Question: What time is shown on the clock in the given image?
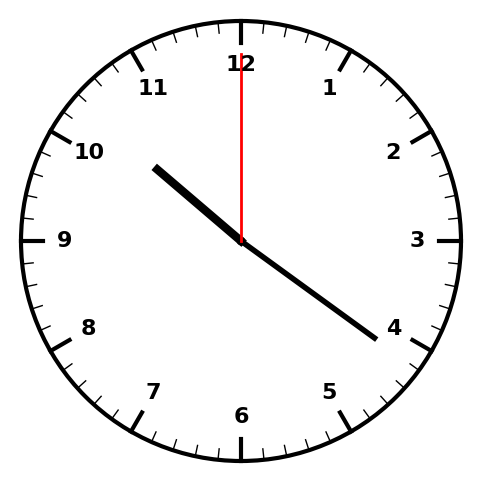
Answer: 10:21:00